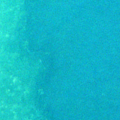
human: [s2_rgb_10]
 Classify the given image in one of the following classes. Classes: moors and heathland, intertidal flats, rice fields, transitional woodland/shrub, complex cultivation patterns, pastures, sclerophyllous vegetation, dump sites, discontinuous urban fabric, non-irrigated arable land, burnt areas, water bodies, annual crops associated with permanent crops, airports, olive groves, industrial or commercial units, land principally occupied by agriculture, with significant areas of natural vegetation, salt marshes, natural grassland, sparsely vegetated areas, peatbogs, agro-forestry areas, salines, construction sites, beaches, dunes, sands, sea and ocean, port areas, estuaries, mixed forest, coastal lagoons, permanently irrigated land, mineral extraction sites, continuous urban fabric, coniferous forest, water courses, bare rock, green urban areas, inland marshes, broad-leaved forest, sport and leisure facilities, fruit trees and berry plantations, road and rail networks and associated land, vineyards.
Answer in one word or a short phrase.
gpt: sea and ocean